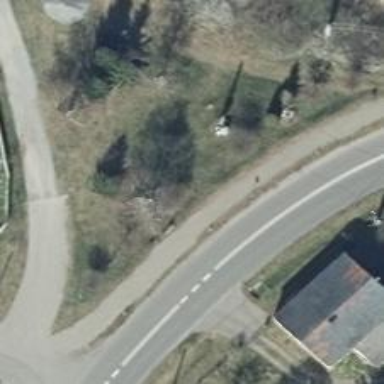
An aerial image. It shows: Historic wayside cross.